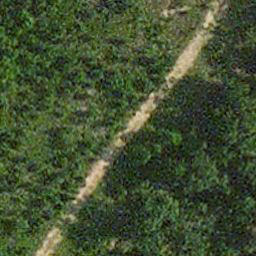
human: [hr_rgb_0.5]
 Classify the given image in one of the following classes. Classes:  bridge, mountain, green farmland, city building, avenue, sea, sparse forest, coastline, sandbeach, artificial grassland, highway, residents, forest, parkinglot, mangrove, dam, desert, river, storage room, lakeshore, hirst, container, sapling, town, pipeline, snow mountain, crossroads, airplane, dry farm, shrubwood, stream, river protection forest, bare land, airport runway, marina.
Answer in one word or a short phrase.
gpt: avenue